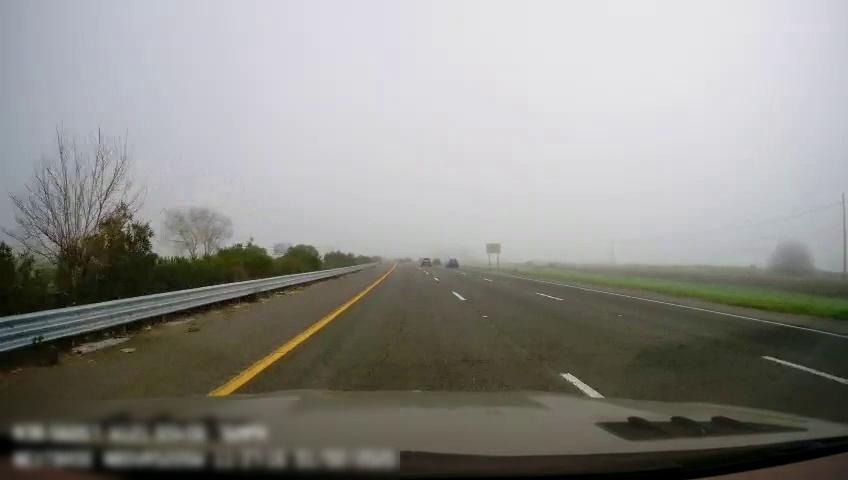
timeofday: Day
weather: Sunny
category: Drivable Space
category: Vehicles | Car
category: Vehicles | SUV
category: Lanes | Current Lane
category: Lanes | Current Lane
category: Lanes | Alternate Lane
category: Lanes | Alternate Lane
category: Traffic | Signs